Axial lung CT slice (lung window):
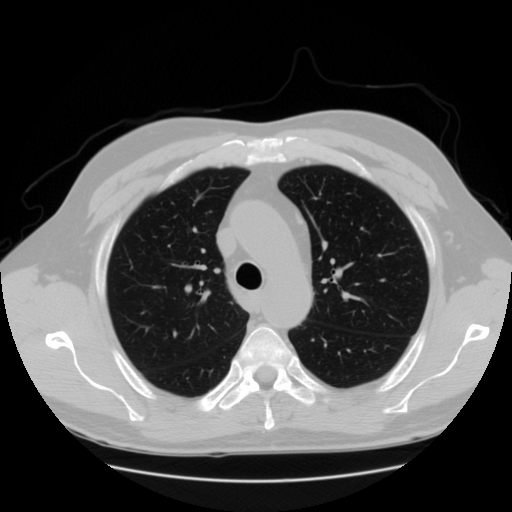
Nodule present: no